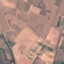
Label: PermanentCrop